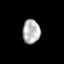
Tissue: skin
Cell type: Epithelial cells
Senescence score: 0.2316
Nuclear area (px): 418
Mean DAPI intensity: 179.328